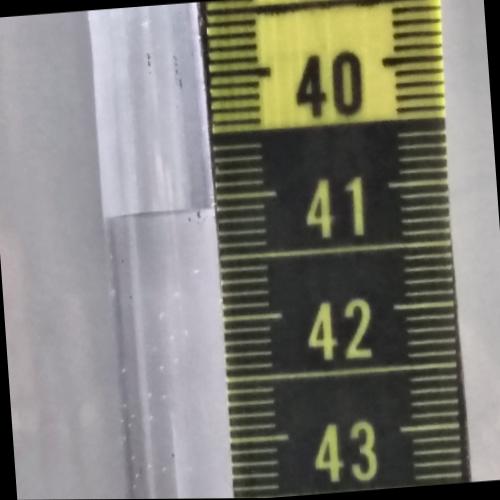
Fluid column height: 41.1 cm